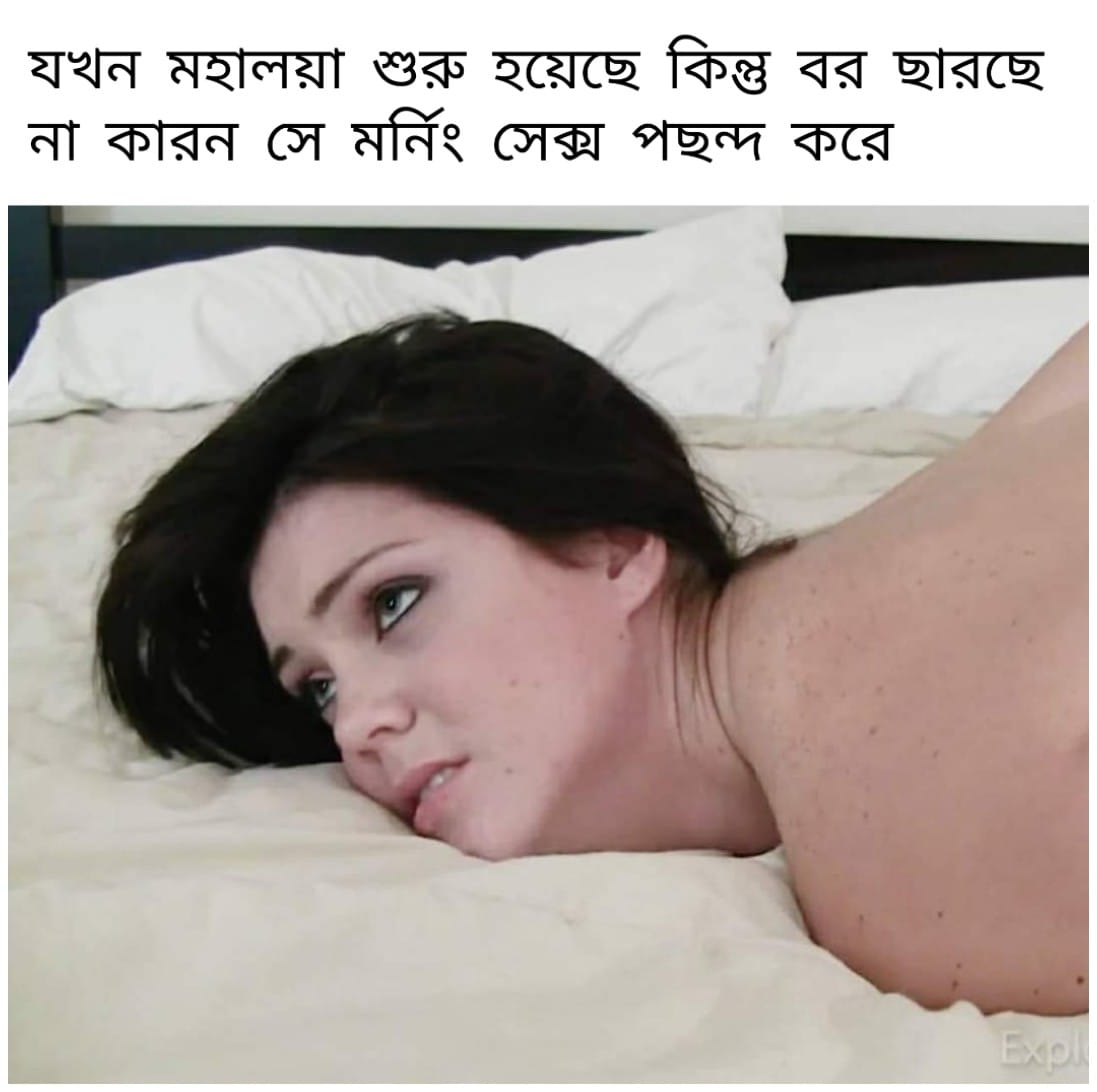
Caption: যখন মহালয় শুরু হয়েছে কিন্তু বর ছারছে না কারন সে মর্নিং সেক্স পছন্দ করে
Label: hate